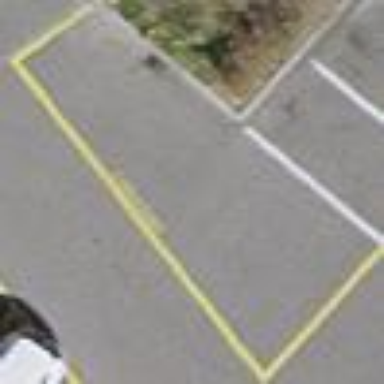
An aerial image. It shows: Parking space.